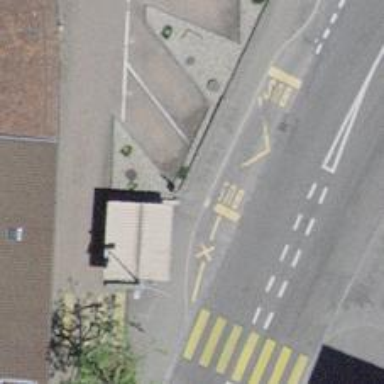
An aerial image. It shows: Bus stop with shelter. It is platform for public transport.